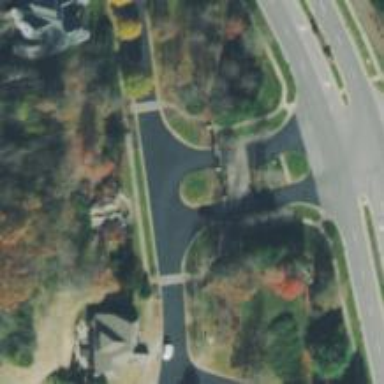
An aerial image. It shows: Residential road.